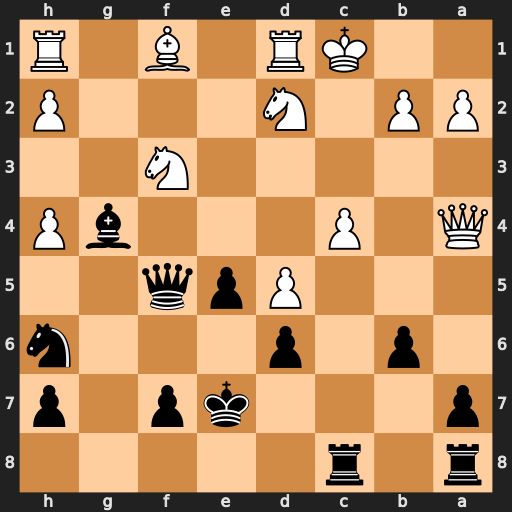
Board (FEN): r1r5/p3kp1p/1p1p3n/3Ppq2/Q1P3bP/5N2/PP1N3P/2KR1B1R
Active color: b
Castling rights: -
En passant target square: -
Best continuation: Bxf3 Nxf3 Qxf3